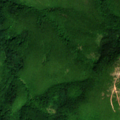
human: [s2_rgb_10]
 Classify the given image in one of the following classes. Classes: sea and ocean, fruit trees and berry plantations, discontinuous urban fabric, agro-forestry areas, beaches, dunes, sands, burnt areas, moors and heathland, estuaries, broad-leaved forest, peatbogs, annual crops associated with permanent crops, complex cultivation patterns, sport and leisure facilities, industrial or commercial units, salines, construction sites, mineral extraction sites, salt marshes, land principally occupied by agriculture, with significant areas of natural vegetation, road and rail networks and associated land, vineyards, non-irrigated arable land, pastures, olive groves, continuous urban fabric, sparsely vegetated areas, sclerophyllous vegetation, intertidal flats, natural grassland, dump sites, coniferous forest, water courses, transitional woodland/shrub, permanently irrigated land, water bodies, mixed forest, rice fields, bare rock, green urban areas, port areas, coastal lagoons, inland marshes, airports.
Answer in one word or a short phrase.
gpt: broad-leaved forest, mixed forest, natural grassland